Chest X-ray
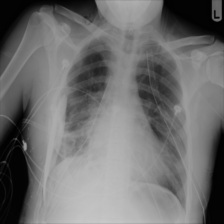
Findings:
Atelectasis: negative
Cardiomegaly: negative
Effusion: negative
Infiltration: negative
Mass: negative
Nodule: negative
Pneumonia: negative
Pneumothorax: positive
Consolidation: negative
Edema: negative
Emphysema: negative
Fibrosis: negative
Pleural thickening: negative
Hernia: negative